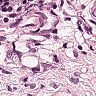
Metastatic tissue present: no